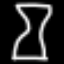
Label: hourglass